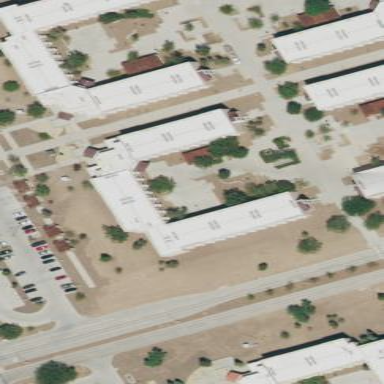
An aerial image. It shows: Building used as apartments and military barracks.